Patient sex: M
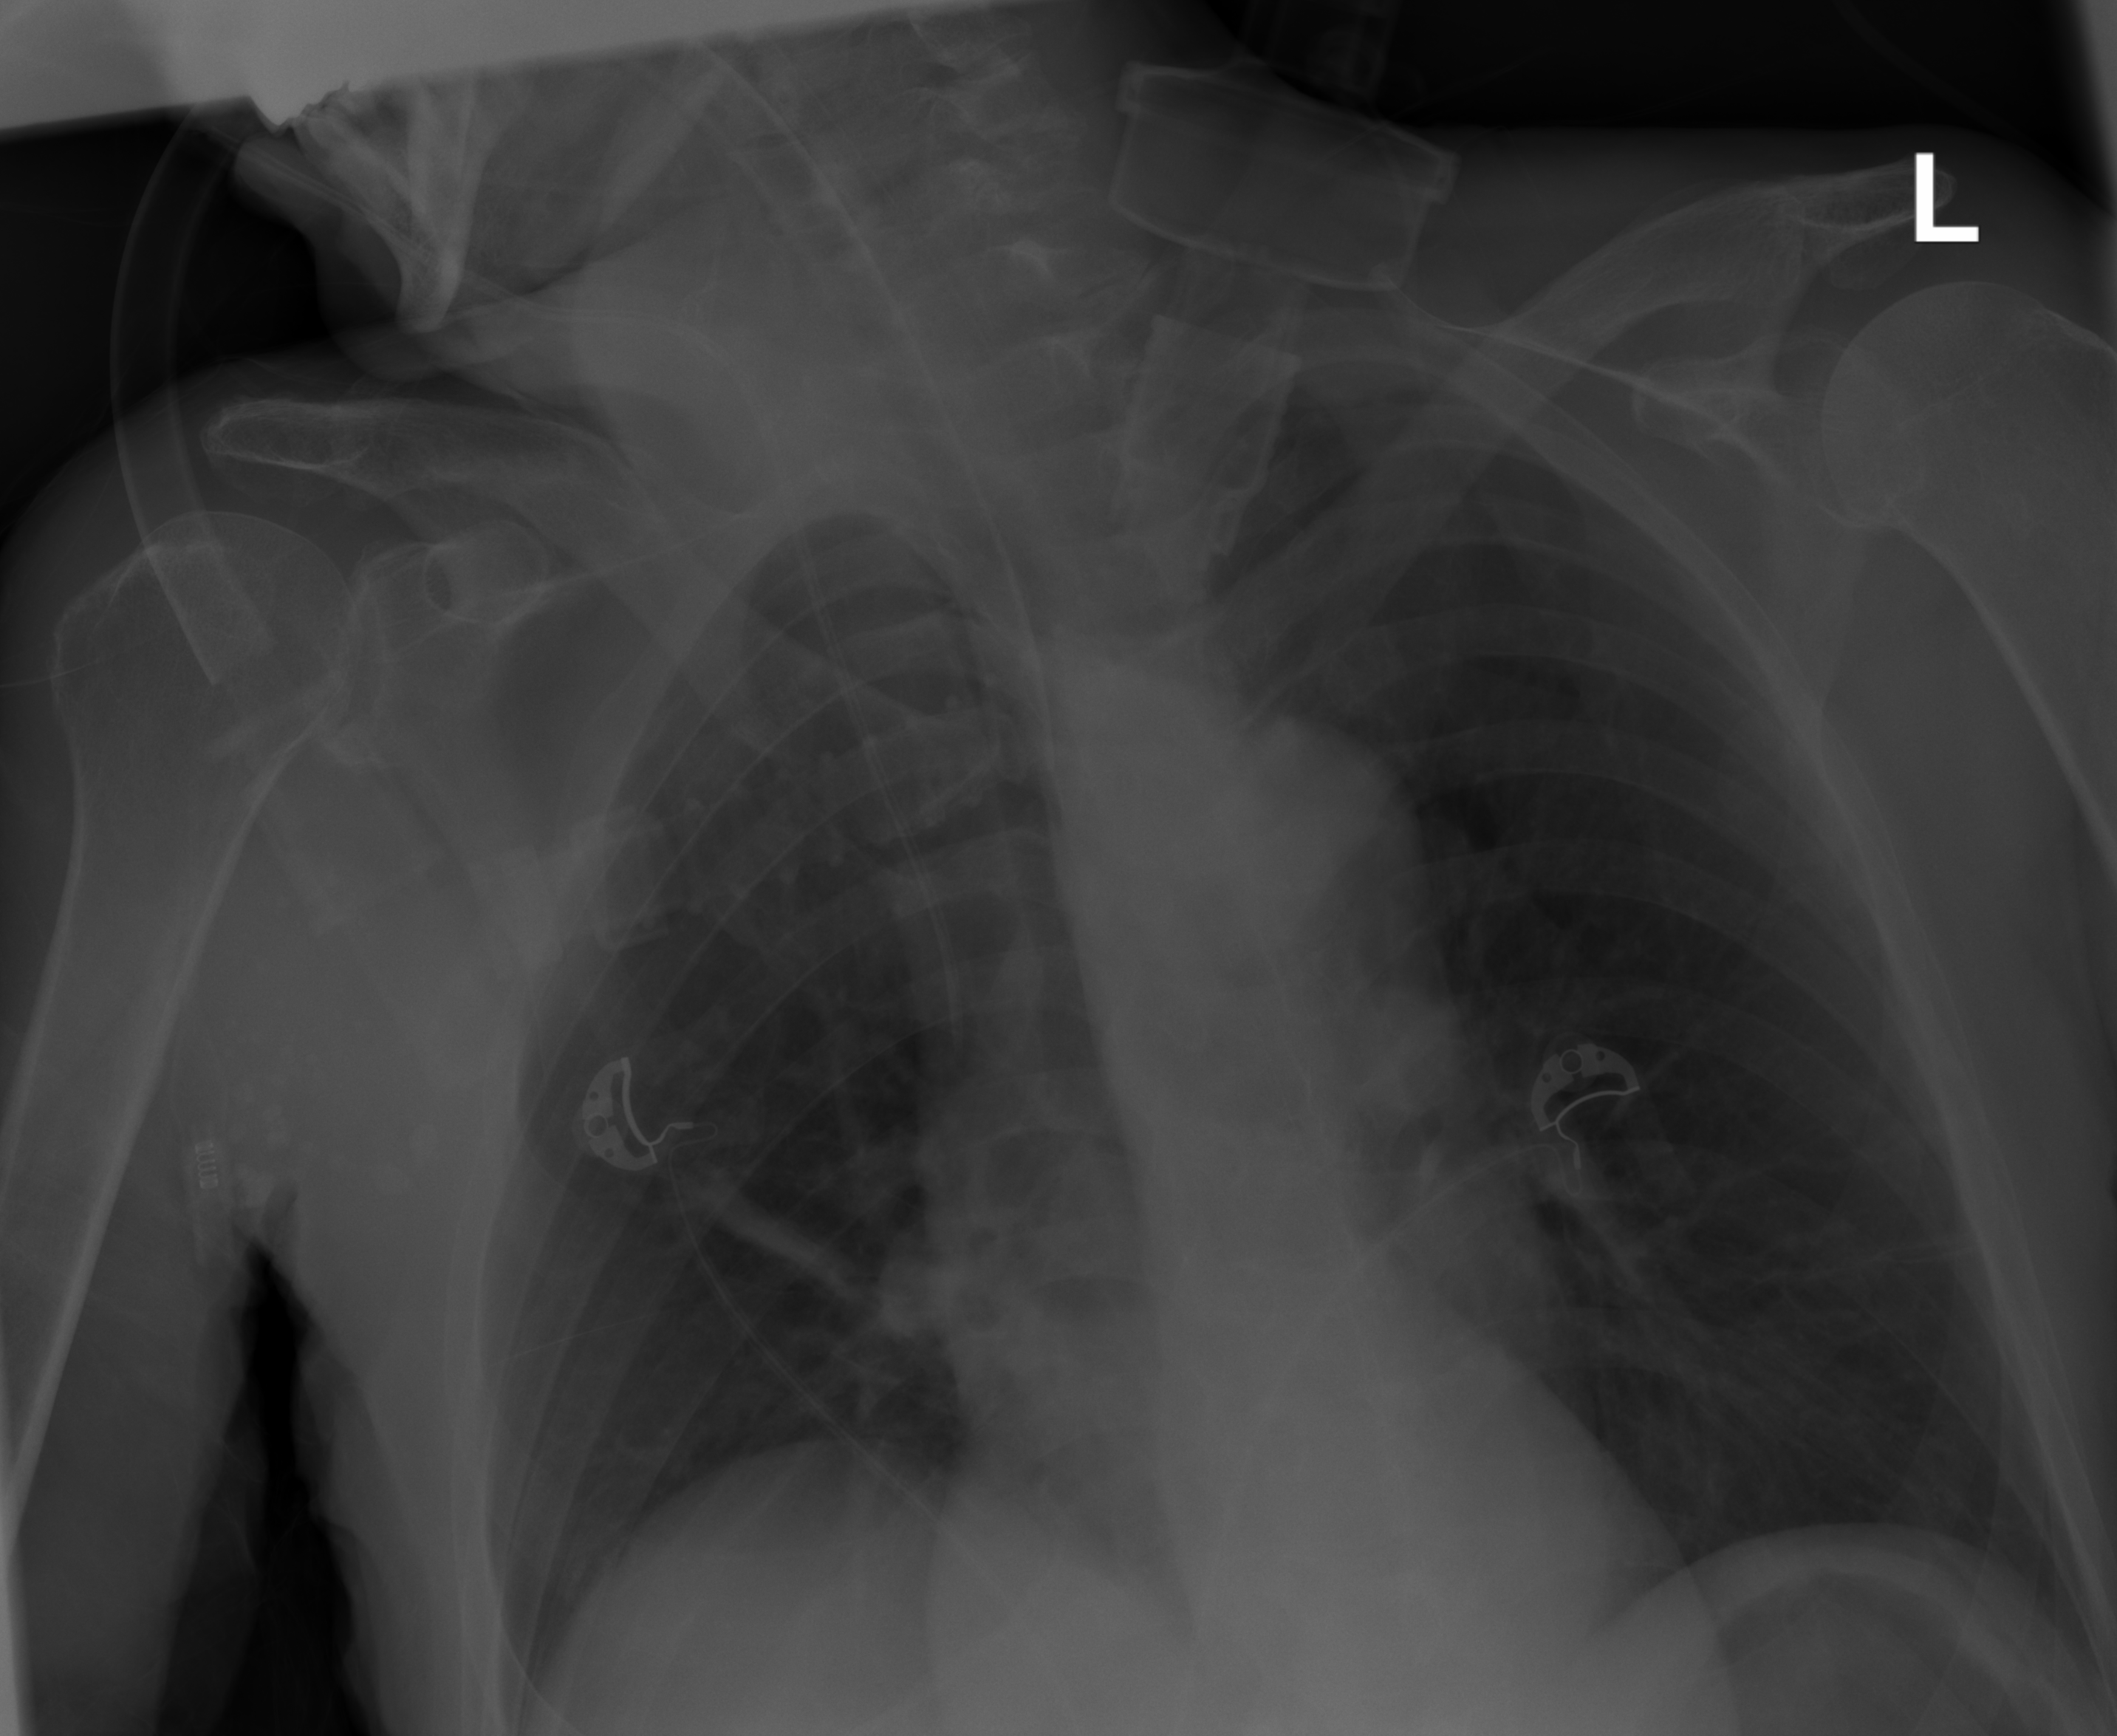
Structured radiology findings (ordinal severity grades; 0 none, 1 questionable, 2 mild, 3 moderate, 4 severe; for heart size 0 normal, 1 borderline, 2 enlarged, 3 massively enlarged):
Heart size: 1
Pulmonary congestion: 0
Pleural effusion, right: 0
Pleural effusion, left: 0
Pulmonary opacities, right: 0
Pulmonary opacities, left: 0
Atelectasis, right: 2
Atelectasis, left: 0